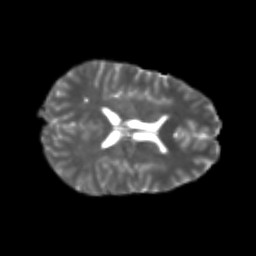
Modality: T2w
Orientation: axial
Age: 24
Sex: male
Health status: healthy
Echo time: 0.074 s